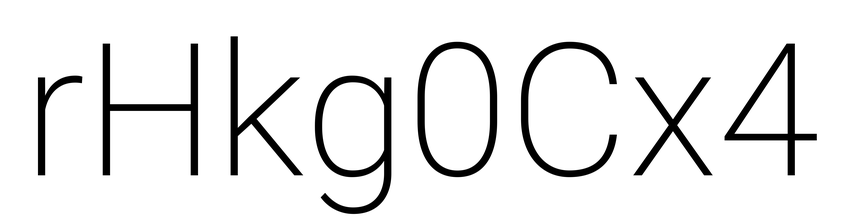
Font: Roboto_ExtraLight